Question: I am currently working with an SQlite database.
Picture shown is the screenshot of my created table using the SQlite manager in Firefox.
---

---
I wanted to save 3765627420983441154 but in the table it is saved as 3765627420983441400.
What do I need to do, so that the correct value is saved?
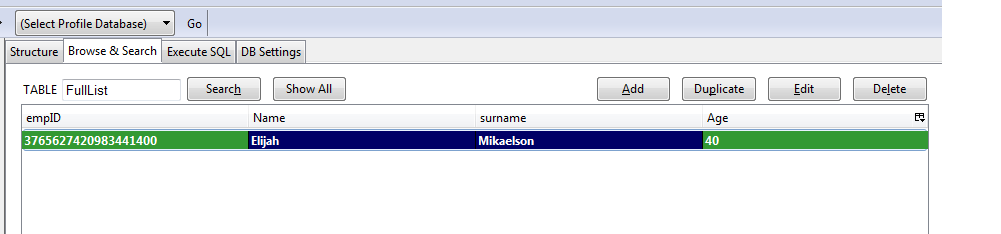
Answer: SQLite can store integers as signed 64-bit numbers, i.e., up to 9223372036854775807.
SQLite Manager is not able to display such large numbers because JavaScript does not have 64-bit integers. (This is a <URL>
However, in your actual database, these values work just fine.
Please note that if you do not want to do computations on this value, you should not try to store 'empID' as a number.